Interaction volume radius: 5 \u00c5
Interaction volume height: 25 \u00c5
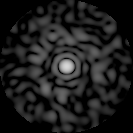
Disorder parameter: 0.8391